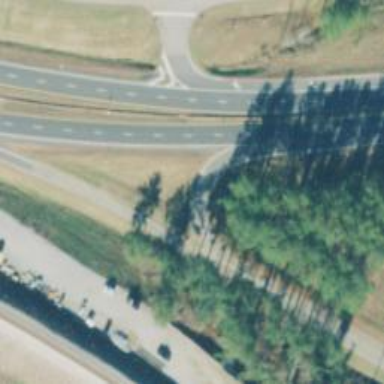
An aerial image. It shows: Primary link road with asphalt surface.